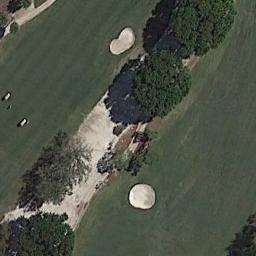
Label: golf_course